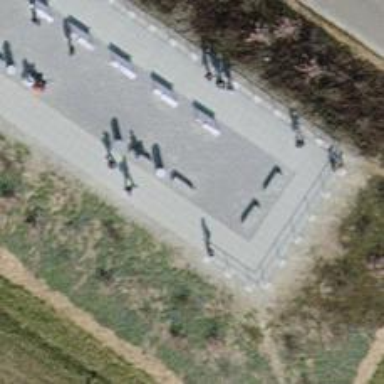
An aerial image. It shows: Concrete bench.